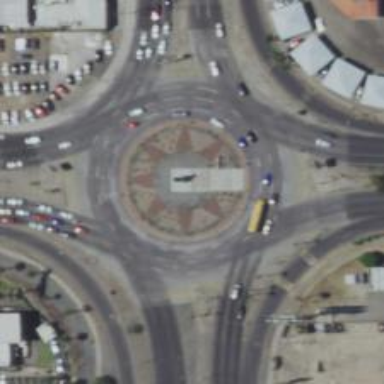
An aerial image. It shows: Circular junction with asphalt surface on trunk road.